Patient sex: F
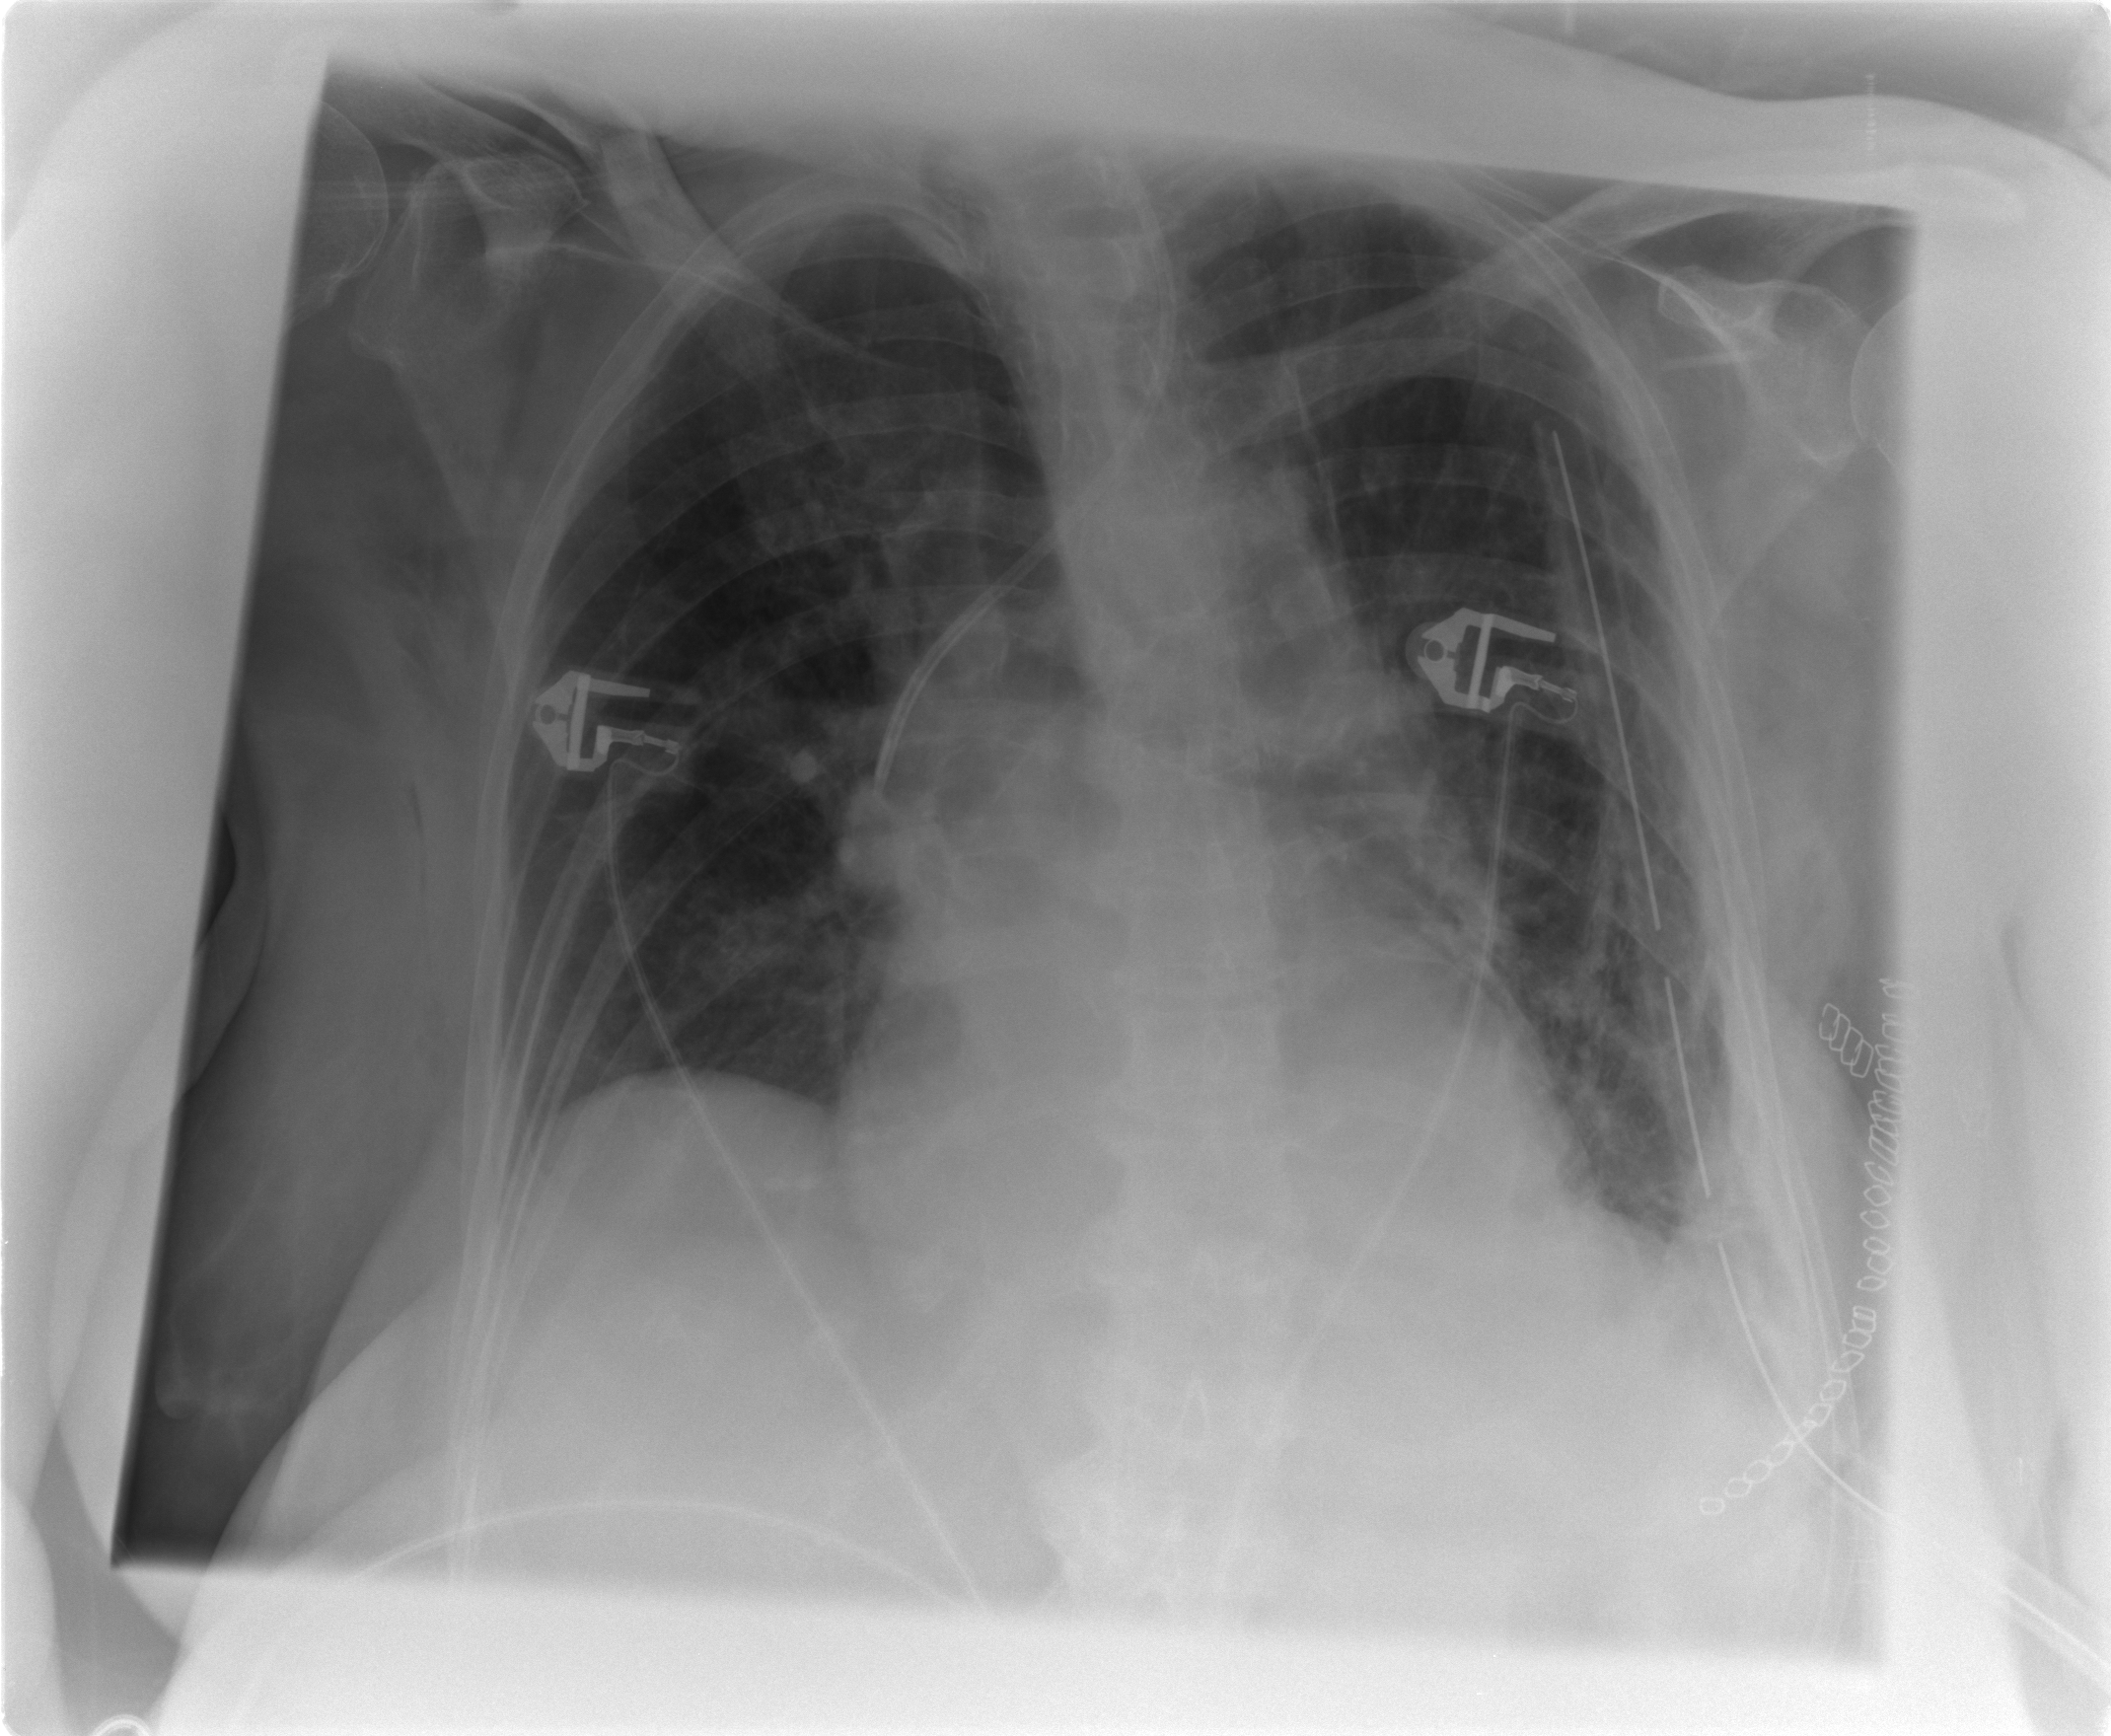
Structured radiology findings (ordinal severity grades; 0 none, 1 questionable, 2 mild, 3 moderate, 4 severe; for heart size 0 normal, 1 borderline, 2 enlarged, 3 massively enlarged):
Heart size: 1
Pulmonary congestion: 0
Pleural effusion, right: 0
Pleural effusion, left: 1
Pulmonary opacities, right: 0
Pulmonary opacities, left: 2
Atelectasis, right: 0
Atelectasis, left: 2